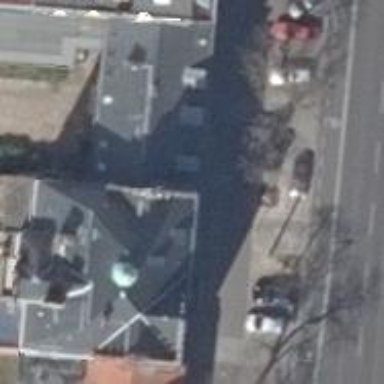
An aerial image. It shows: Restaurant.